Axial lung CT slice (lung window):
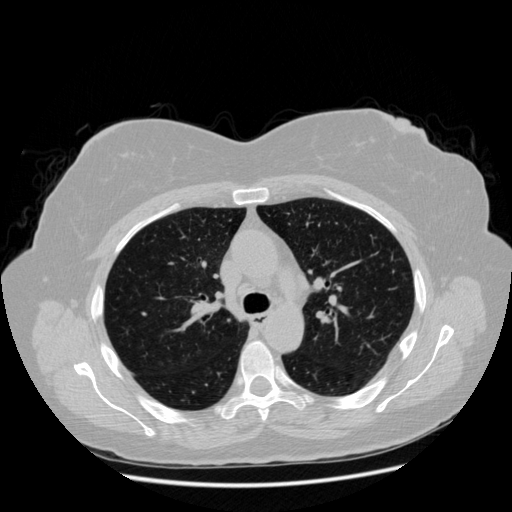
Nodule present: no